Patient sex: M
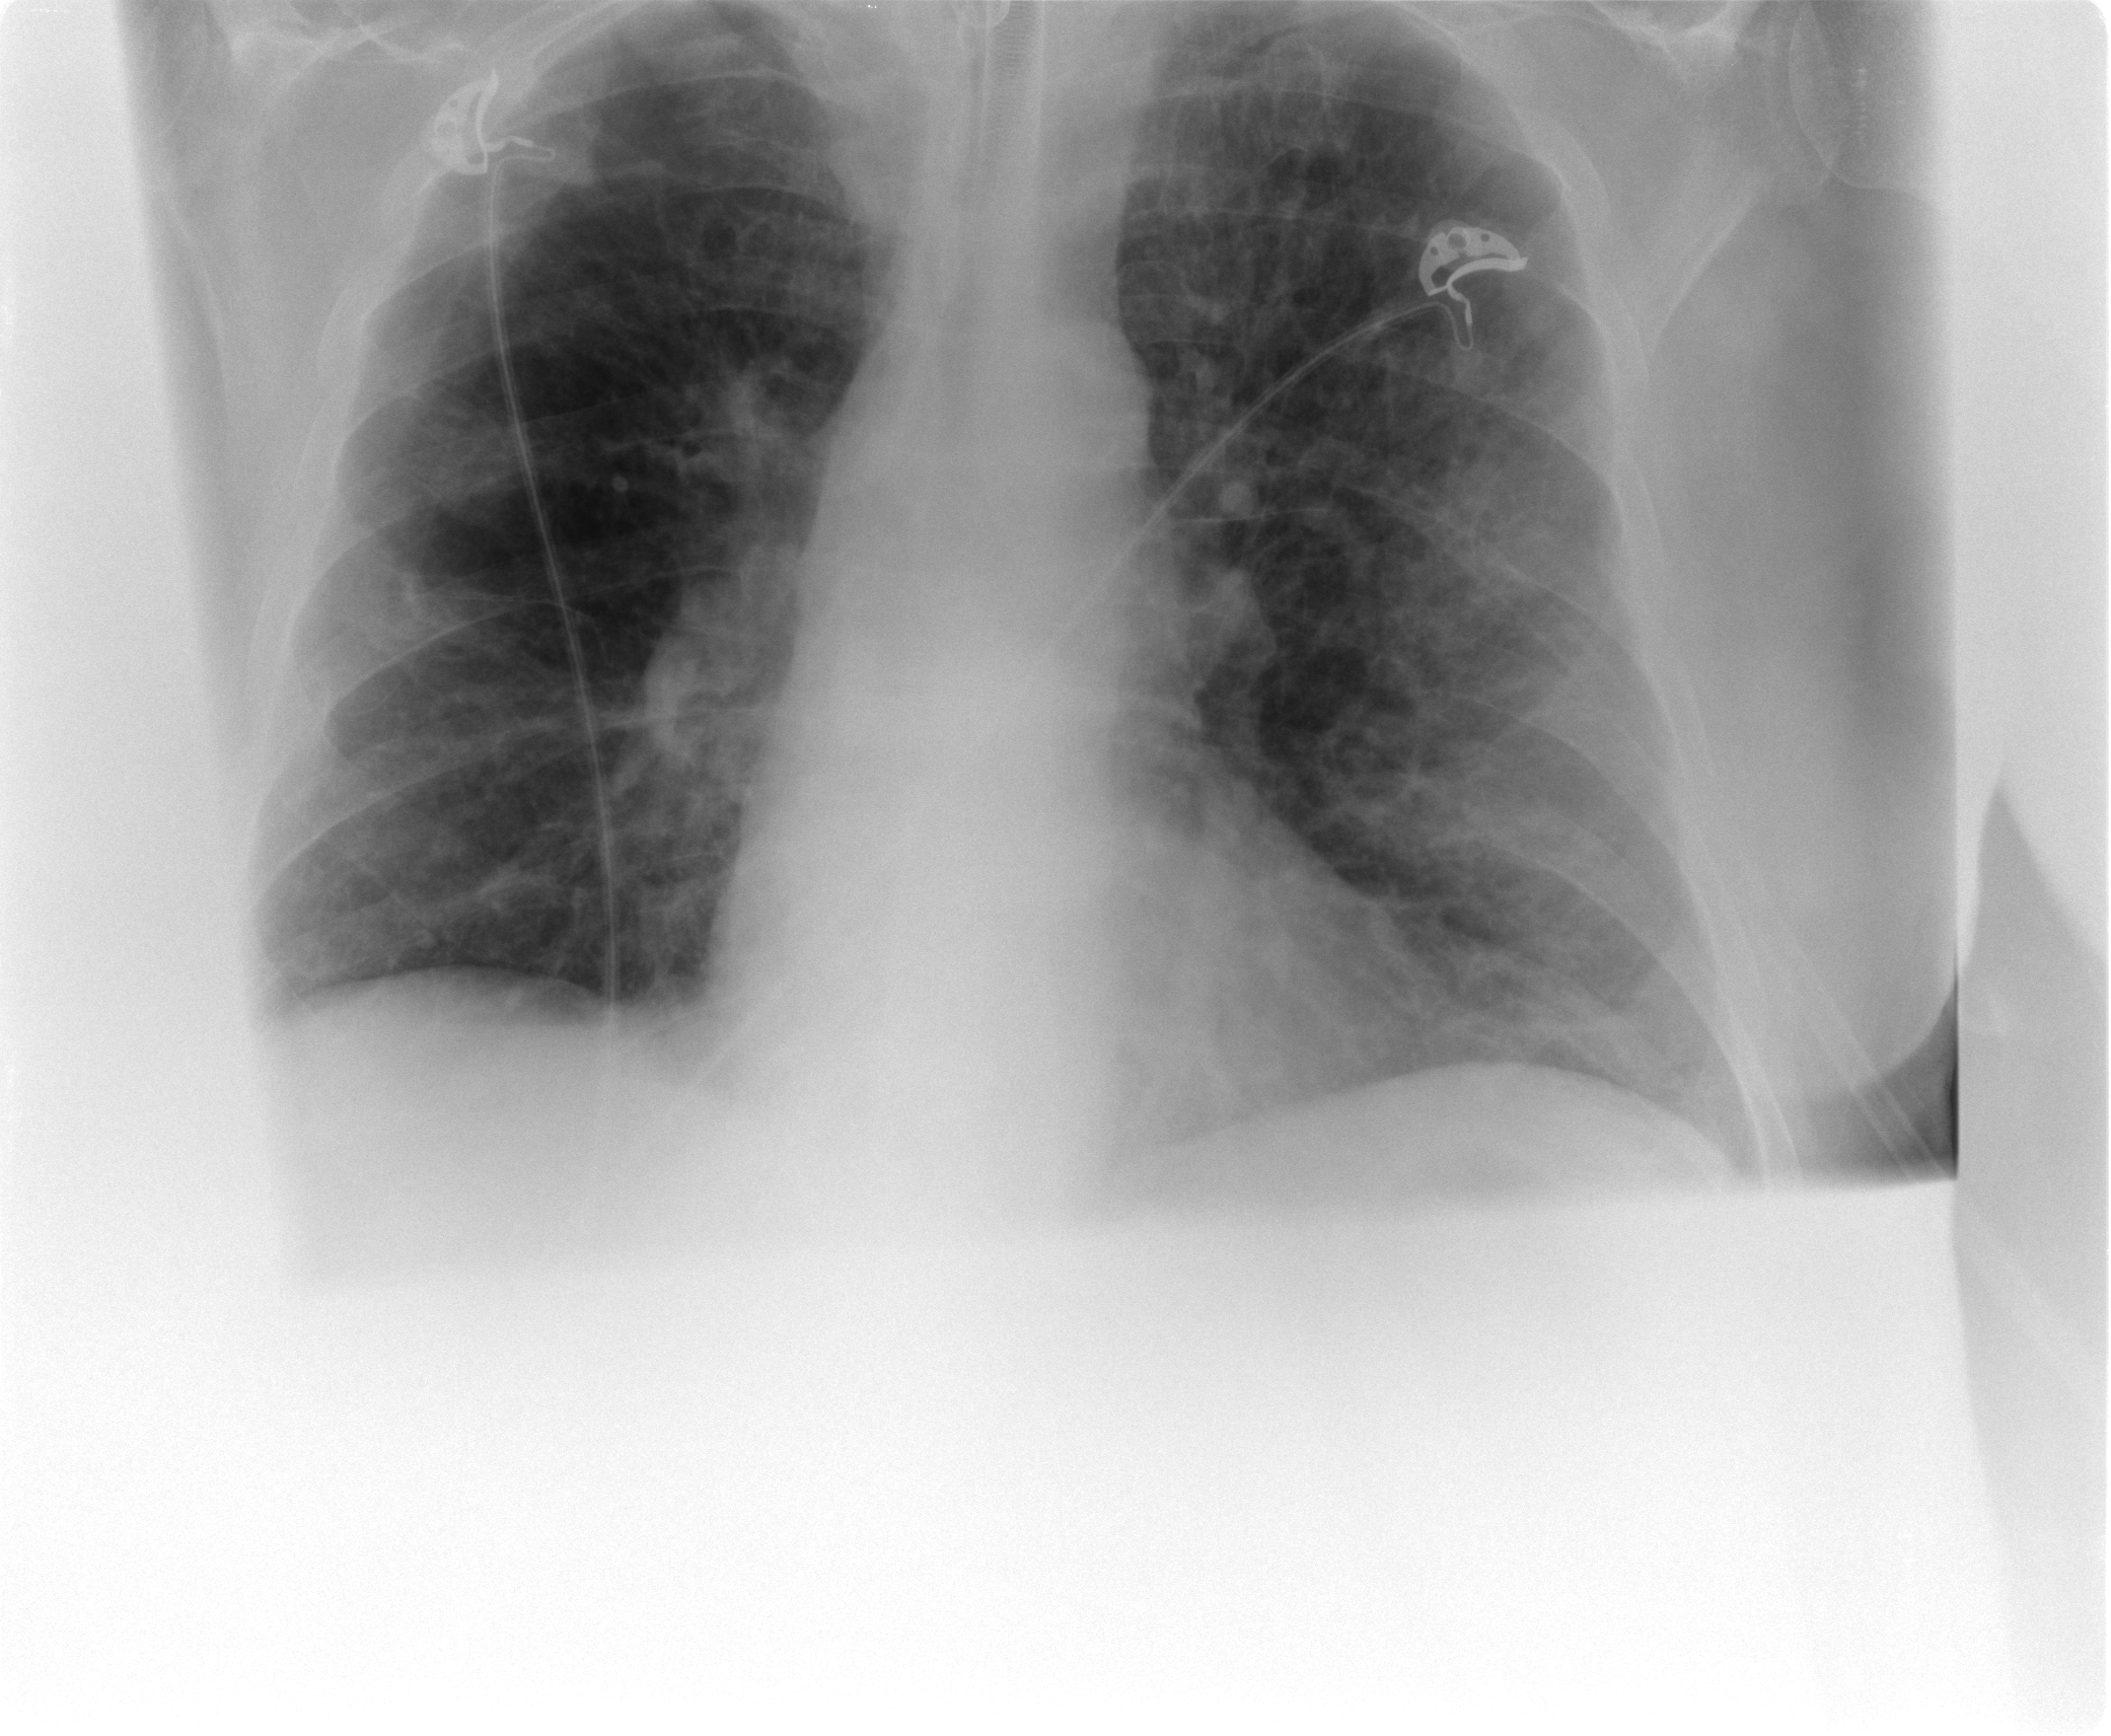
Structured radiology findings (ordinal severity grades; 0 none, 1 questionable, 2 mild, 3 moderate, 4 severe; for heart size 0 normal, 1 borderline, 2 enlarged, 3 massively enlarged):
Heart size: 0
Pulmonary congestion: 2
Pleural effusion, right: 0
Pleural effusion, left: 0
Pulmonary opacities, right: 0
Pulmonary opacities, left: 1
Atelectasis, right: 0
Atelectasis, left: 2